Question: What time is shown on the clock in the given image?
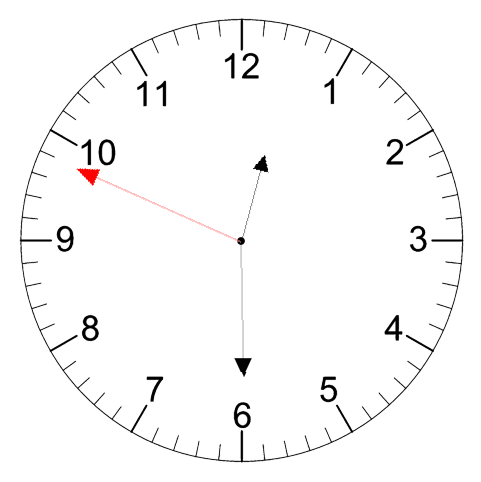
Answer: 12:29:49